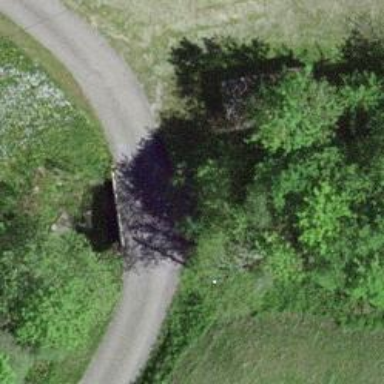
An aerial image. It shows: Service road that crosses over bridge.